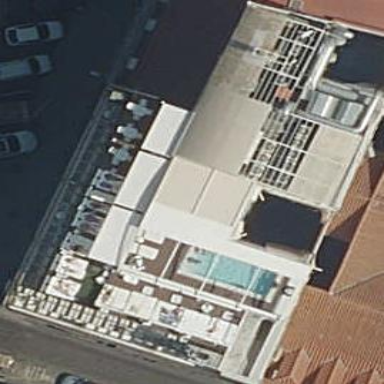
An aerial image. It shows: Hotel building.